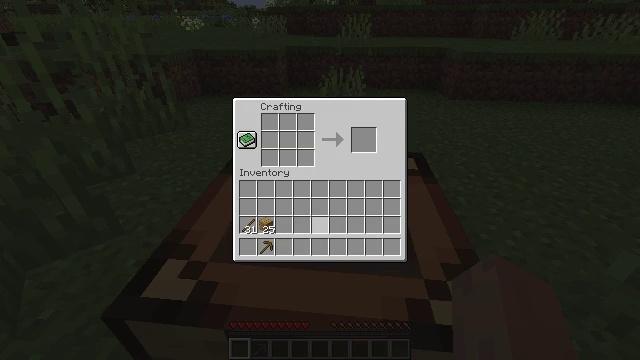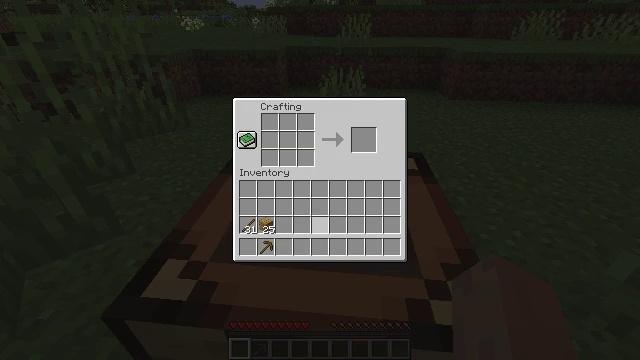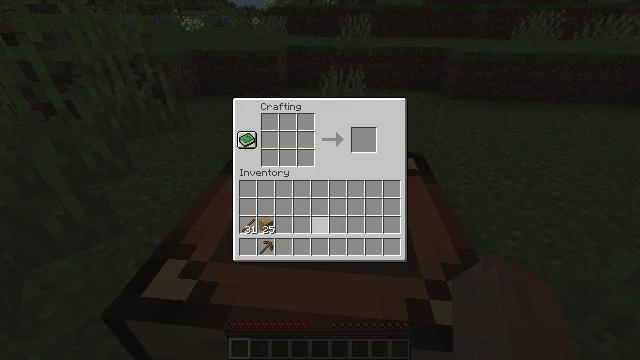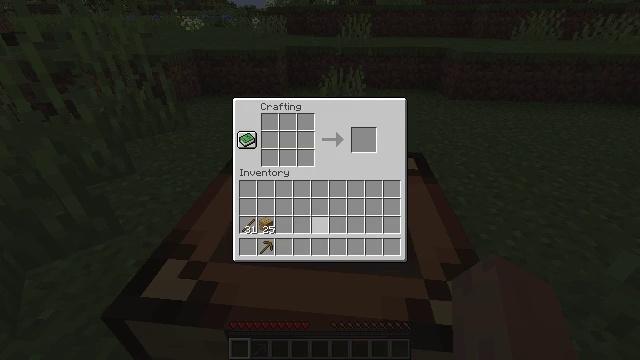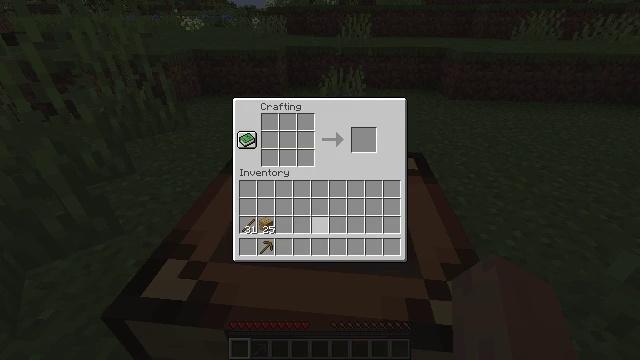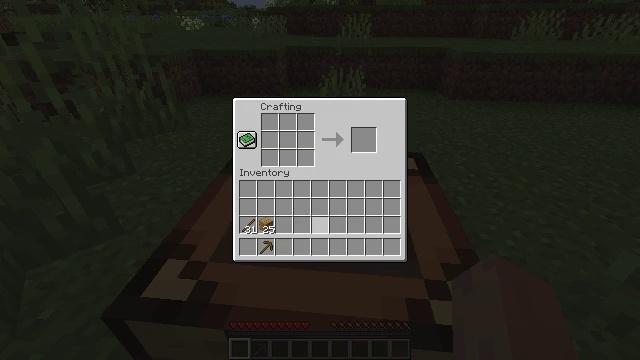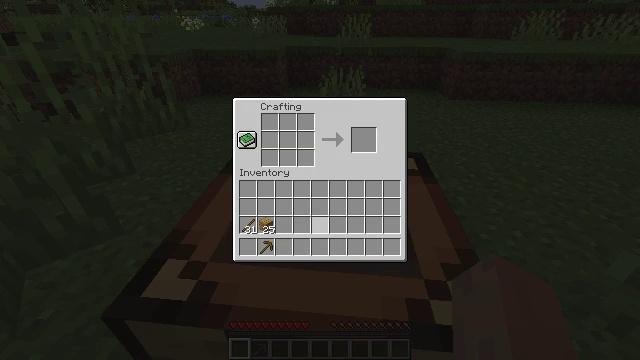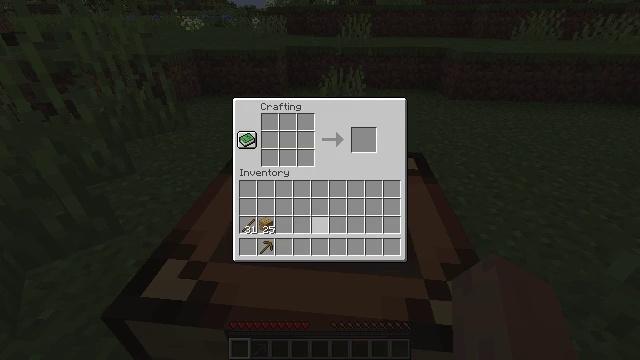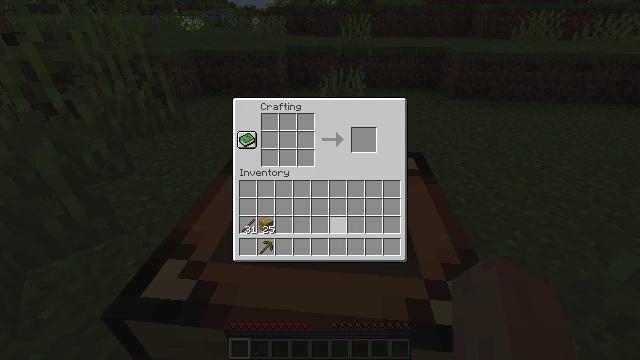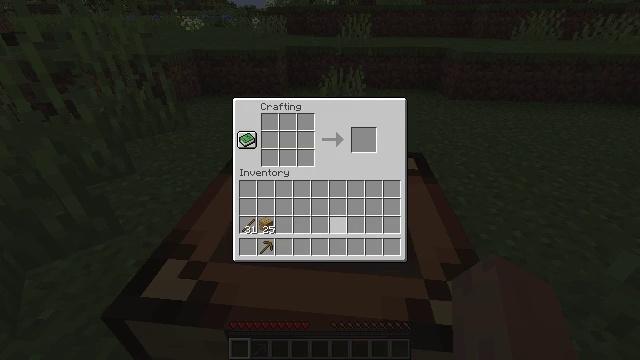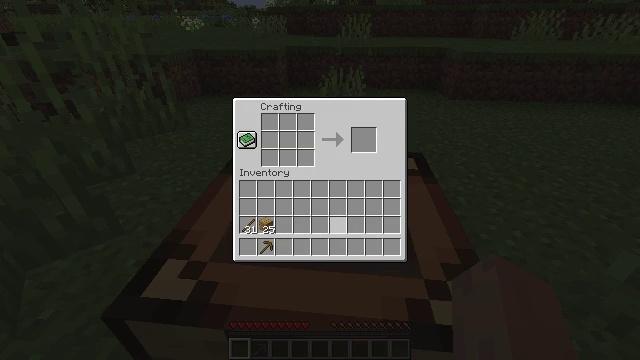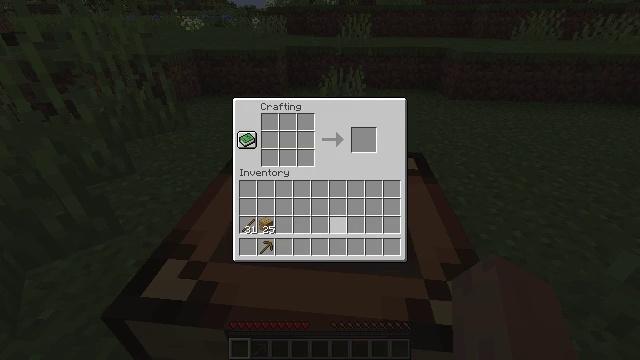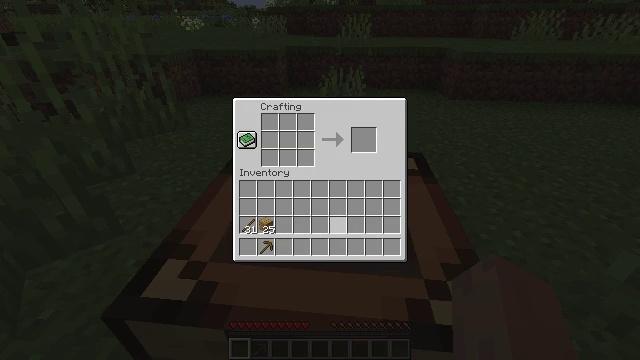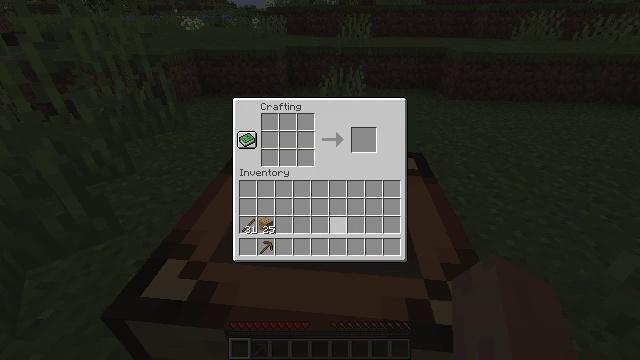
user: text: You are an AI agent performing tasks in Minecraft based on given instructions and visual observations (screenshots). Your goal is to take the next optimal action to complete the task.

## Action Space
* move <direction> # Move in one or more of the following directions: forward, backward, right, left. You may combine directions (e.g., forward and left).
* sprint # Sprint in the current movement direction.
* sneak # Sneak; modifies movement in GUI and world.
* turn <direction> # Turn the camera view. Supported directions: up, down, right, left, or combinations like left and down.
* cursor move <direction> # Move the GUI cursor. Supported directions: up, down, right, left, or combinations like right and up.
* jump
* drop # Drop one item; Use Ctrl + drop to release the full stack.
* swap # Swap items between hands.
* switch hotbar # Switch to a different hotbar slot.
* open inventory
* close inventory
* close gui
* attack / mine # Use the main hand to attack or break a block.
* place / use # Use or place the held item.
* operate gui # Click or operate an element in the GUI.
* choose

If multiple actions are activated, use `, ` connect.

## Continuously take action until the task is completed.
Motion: motion action
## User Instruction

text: Left click on the crafting table
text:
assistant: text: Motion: no_op
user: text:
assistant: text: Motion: no_op
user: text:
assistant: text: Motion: no_op
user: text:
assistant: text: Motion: no_op
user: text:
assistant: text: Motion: no_op
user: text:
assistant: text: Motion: no_op
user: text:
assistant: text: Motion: no_op
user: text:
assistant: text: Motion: no_op
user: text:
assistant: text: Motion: no_op
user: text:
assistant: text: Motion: no_op
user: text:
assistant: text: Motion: no_op
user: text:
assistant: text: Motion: no_op
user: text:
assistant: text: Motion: no_op
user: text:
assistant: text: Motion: no_op
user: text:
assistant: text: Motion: no_op
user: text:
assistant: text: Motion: no_op
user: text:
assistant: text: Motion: no_op
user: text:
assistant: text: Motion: no_op
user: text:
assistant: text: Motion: no_op
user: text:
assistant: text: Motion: no_op
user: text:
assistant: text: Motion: no_op
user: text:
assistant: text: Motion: no_op
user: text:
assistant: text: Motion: no_op
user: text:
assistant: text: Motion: no_op
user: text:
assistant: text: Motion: no_op
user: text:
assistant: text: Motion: no_op
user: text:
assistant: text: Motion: no_op
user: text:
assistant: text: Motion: no_op
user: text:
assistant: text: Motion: no_op
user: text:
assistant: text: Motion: no_op